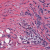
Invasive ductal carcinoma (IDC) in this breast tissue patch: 1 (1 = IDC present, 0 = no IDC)